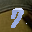
Label: 7